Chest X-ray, AP view. Patient: 53 years old, sex M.
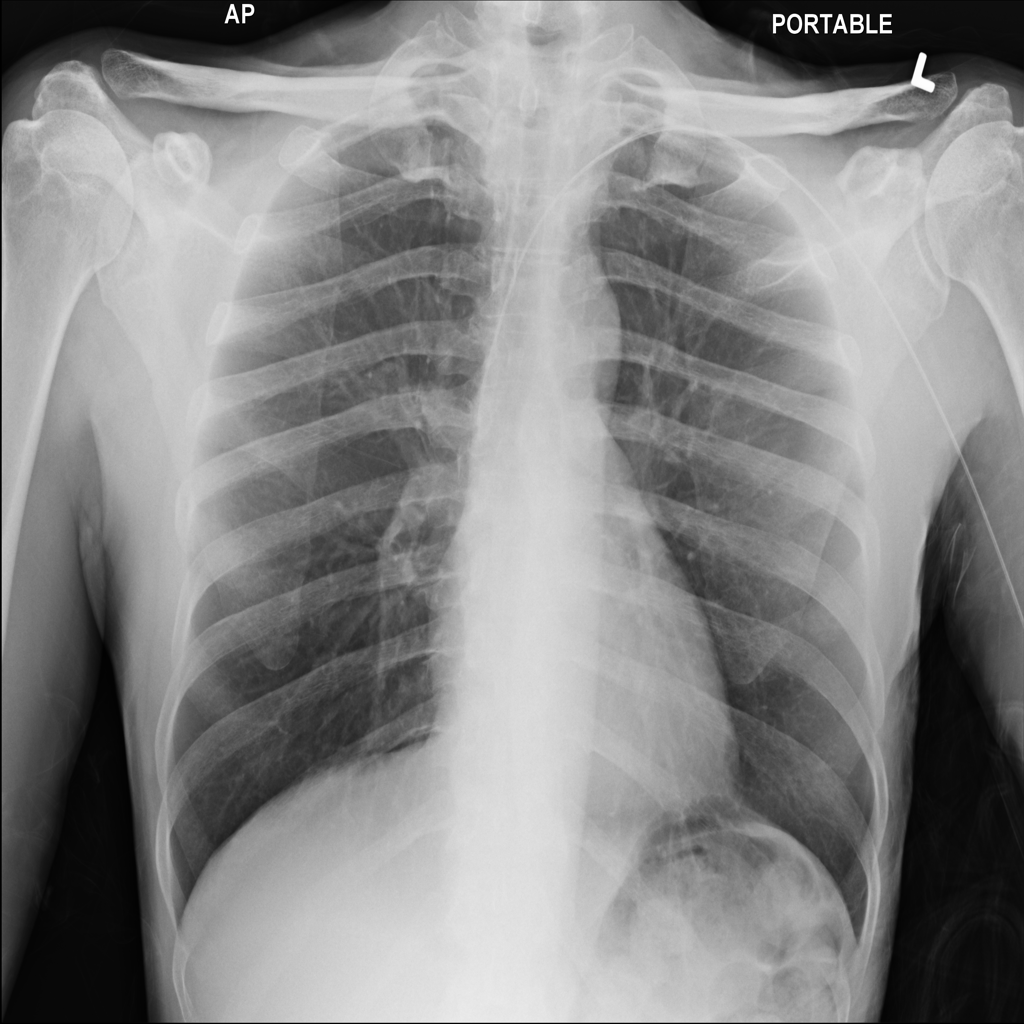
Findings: No Finding